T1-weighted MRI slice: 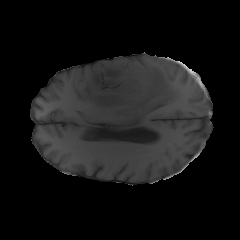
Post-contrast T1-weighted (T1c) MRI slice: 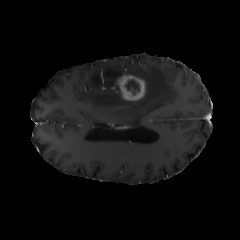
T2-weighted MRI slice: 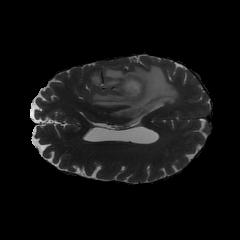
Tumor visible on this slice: yes